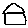
Label: house